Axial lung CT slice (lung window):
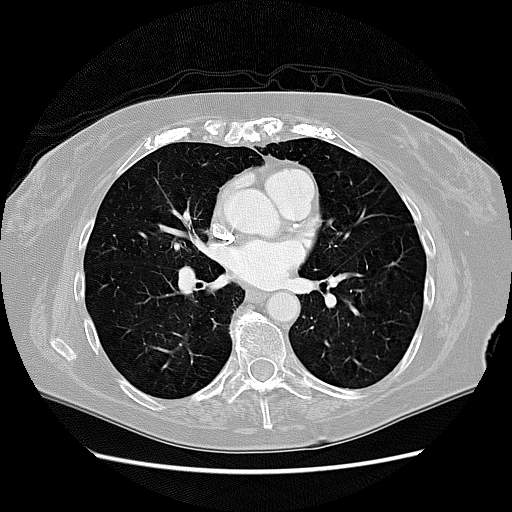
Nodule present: no